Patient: sex F, age 64
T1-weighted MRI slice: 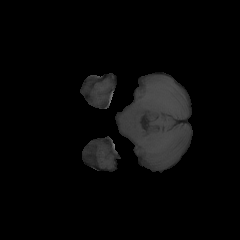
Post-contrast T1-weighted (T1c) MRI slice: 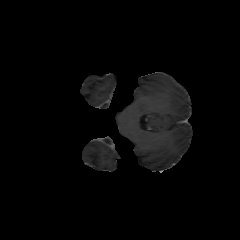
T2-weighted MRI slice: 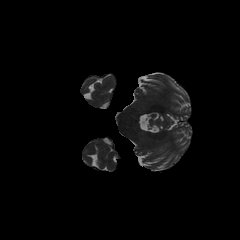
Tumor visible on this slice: no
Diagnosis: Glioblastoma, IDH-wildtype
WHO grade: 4